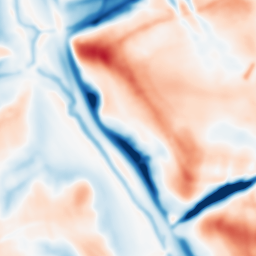
Category: multiscale
Decomposition family: dog_multiscale
Decomposition parameters: sigma_ratio: 1.4
n_scales: 6
base_sigma: 2
Upsampling method: cubic_catmull_rom
Upsampling parameters: scale: 2
Upsampling scale: 2